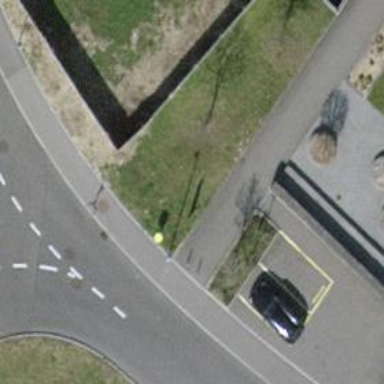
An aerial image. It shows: Post box.